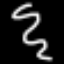
Label: squiggle